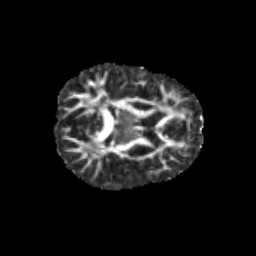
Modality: FA
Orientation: axial
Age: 10
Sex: female
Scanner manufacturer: siemens
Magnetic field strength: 3 T
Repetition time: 3.8 s
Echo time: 0.07 s